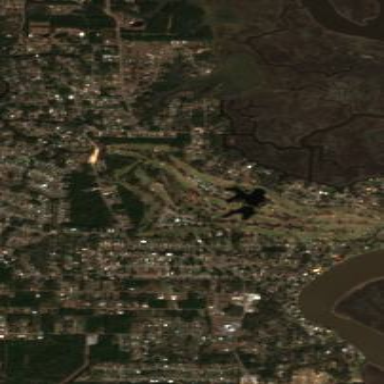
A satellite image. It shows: Golf course.